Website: lowes
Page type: stored-credit-cards
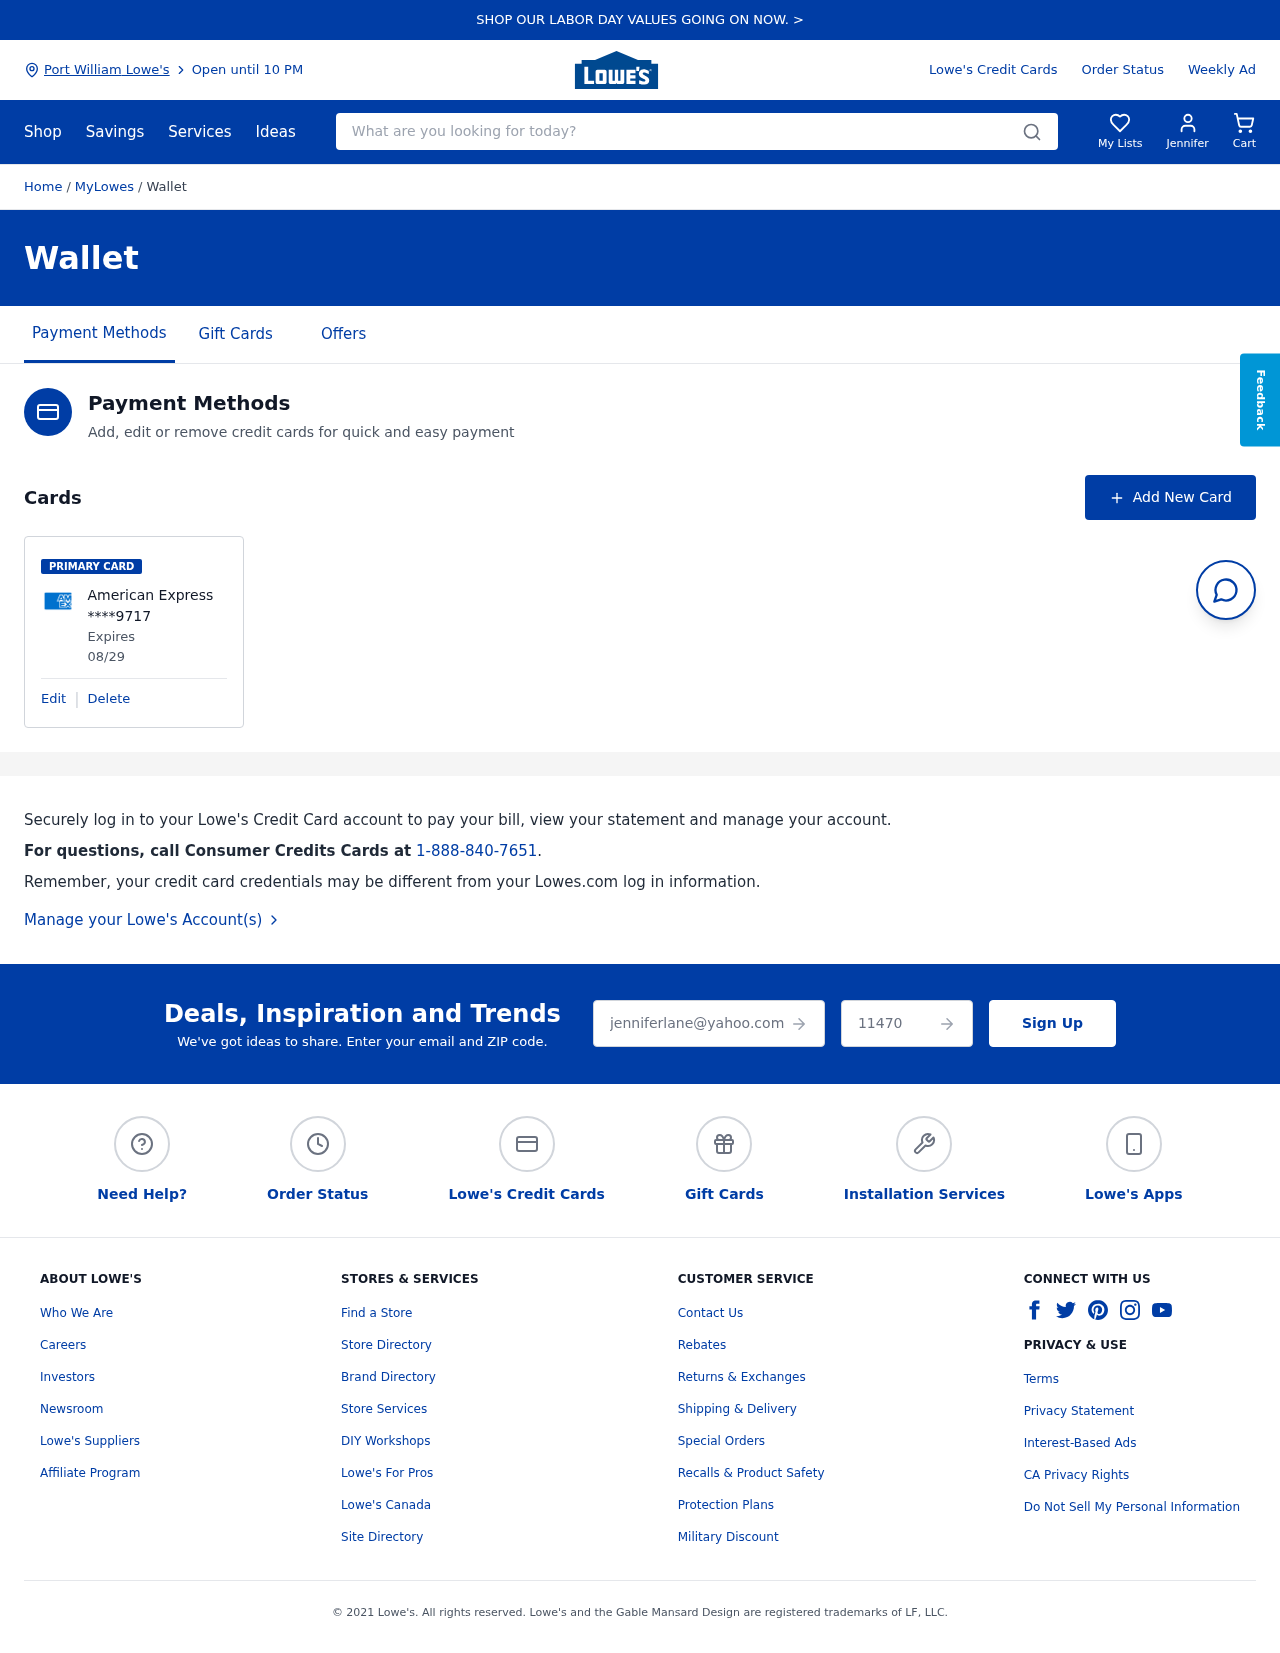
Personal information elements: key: PII_CARD_EXPIRY
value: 08/29
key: PII_CARD_LAST4
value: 9717
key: PII_CARD_TYPE
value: American Express
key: PII_CITY
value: Port William Lowe's
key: PII_EMAIL
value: jenniferlane@yahoo.com
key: PII_FIRSTNAME
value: Jennifer
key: PII_POSTCODE
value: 11470
Search elements: key: HEADER_SEARCH
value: What are you looking for today?